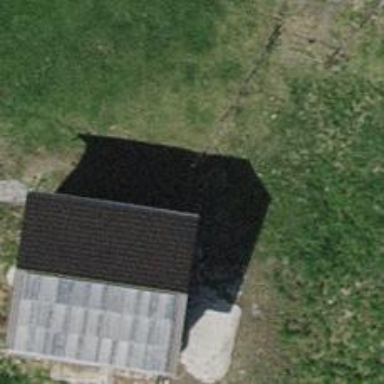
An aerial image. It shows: Gate.